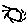
Label: sun